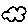
Label: cloud